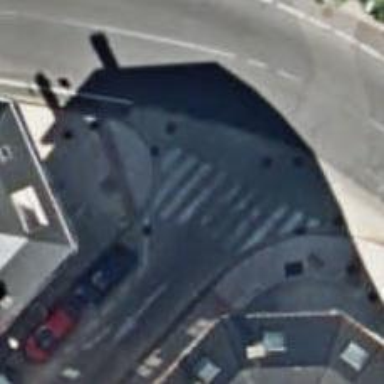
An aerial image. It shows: Uncontrolled crossing on the road.